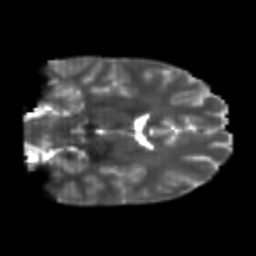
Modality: T2w
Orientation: coronal
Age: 20
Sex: male
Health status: healthy
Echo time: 0.074 s